Question: I am building a mobile app and I'm using Django REST Framework as a backend. And I am also using Redux. One of the API that I am using is to validate an OTP code. If the OTP code is matched, then I am retuning with the response from the server if this is a new user or not. If it's a new user then I'll redirect it to a registration screen, if not then I'll redirect it to the login screen, this is my problem.
I am storing the response of the server in variable named isNewUser in redux store. Then, I am accessing it Inside my component with useSelector. When I click on the button after I entered then OTP code, I dispatch two actions. First the one to validate the OTP. The second is either will be a dispatch for Login or dispatch for registration action, this is depends on the variable isNewUser which I am getting from redux store.
The problem is that, when I dispatch the first action, which is validation of the OTP and storing of the isNewUser variable, the value of this variable is not updated in my component until the next render, so I can't dispatch the second action until I click the button again so that the value of the variable is updated.
So how to fix that? I don't know if my implementation is correct or not or there is a better one.
Here is my code for the action, I didn't write the code for login and register actions yet
'''
export const validateOTP = (otp, mobileNum) => {
return async dispatch => {
const response = await fetch("http://localhost:8000/api/validate_otp", {
method: "POST",
headers: {
Accept: "application/json",
"Content-Type": "application/json"
},
body: JSON.stringify({
otp: otp,
mobile: mobileNum
})
});
if (!response.ok) {
const errorResData = await response.json();
console.log(errorResData);
}
const resData = await response.json();
if (resData.status === false) {
throw new Error(resData.detail);
} else {
const isNewUser = resData.isNewUser;
dispatch({
type: VALIDATE_OTP,
isNewUser: isNewUser
});
}
};
};
'''
Here is my code for the reducer:
'''
import { VALIDATE_OTP } from "../actions/auth";
const initialState = {
isNewUser: null
};
export default (state = initialState, action) => {
switch (action.type) {
case VALIDATE_OTP: {
const isNewUserVal = action.isNewUser;
return {
...state,
isNewUser: isNewUserVal
};
}
}
return state;
};
'''
Here is a sample code from the React Native component:
'''
const CodeEntryScreen = props => {
const dispatch = useDispatch();
const isNewUser = useSelector(state => state.auth.isNewUser)
const [error, setError] = useState();
useEffect(() => {
if (error) {
Alert.alert("An Error Occurred", error, [{ text: "Okay" }]);
}
}, [error]);
const validateOTPHandler = async () => {
setError(null);
try {
await dispatch(authActions.validateOTP(otp, mobileNum));
console.log(isNewUser)
if(isNewUser) {
// dispatch resgister action
}
else {
// dispatch login action
}
} catch (err) {
setError(err.message);
}
};
'''

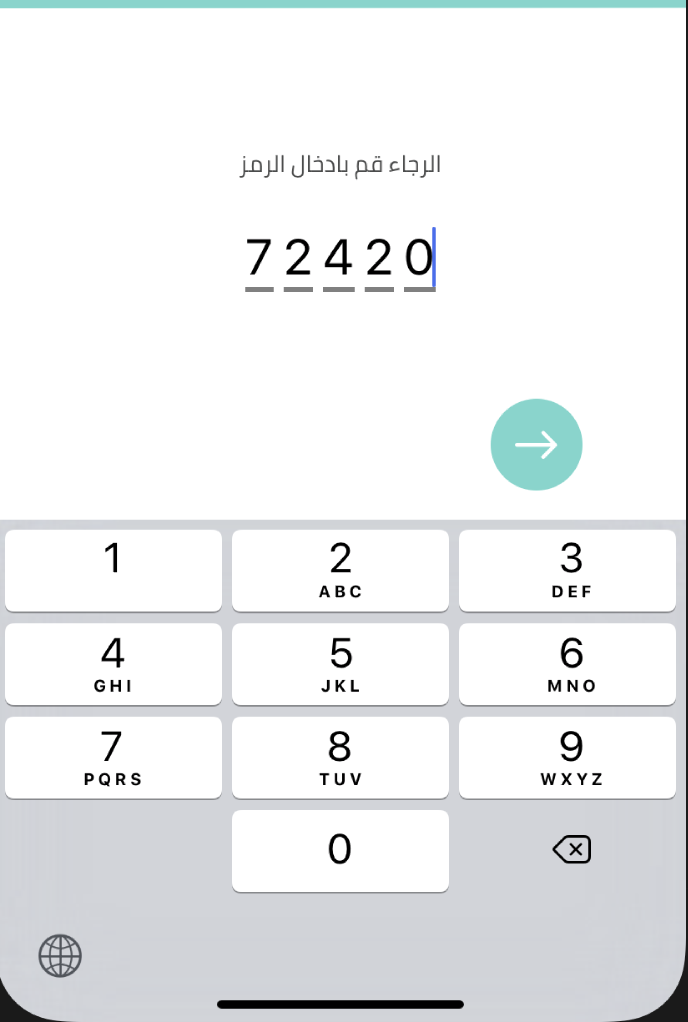
Answer: You can fix this issue with little modifications. The easier one is this:
# 1) Use dispatch return value in your validateOTPHandler
In your 'validateOTP' function, you have this at the end:
'''
dispatch({
type: VALIDATE_OTP,
isNewUser: isNewUser
});
'''
Make your function to return that instead:
'''
return dispatch({
type: VALIDATE_OTP,
isNewUser: isNewUser
});
'''
With that change, in your component, you can access to the payload of your action this way:
'''
const validateOTPHandler = async () => {
setError(null);
try {
const { isNewUser: isNew } = await dispatch(authActions.validateOTP(otp, mobileNum));
console.log(isNew)
if(isNew) {
// dispatch resgister action
}
else {
// dispatch login action
}
} catch (err) {
setError(err.message);
}
};
'''
That is the easier change to make it work as you want.
# 2) useEffect
I think this is more similar to the flow you had in mind:
- - -
But do that, you need to use 'useEffect' in order to listen the changes you made this way:
'''
const CodeEntryScreen = props => {
const dispatch = useDispatch();
const isNewUser = useSelector(state => state.auth.isNewUser)
const [error, setError] = useState();
const [success, setSuccess] = useState(false); // true when validateOTP succeeds
useEffect(() => {
if (error) {
Alert.alert("An Error Occurred", error, [{ text: "Okay" }]);
}
}, [error]);
useEffect(() => {
if (success) {
// validateOTP succeed... let's check isNewUser :)
if (isNewUser) {
// dispatch register
} else {
// dispatch login
}
}
}, [success, isNewUser]);
const validateOTPHandler = async () => {
setError(null);
setSuccess(false);
try {
await dispatch(authActions.validateOTP(otp, mobileNum));
setSuccess(true);
} catch (err) {
setError(err.message);
}
};
'''